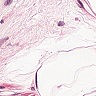
Metastatic tissue present: no